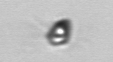
Label: Pyramimonas